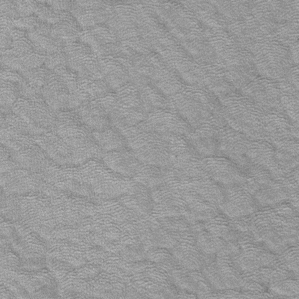
Label: frost